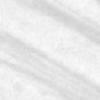
Label: change